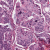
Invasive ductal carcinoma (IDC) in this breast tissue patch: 1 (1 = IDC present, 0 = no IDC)